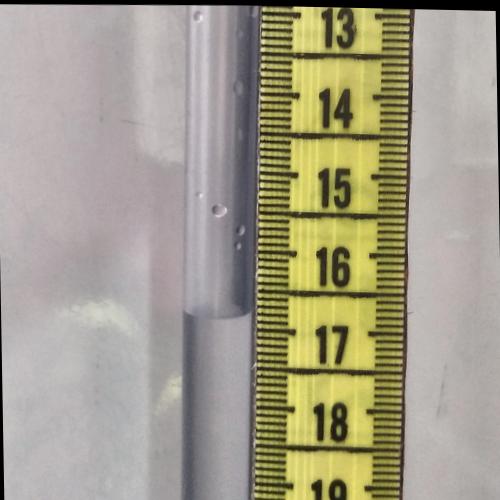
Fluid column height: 16.8 cm